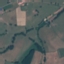
Label: Pasture